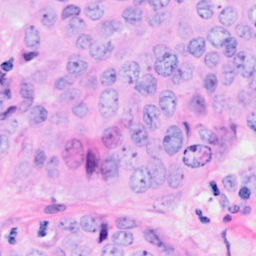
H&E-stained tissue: Breast